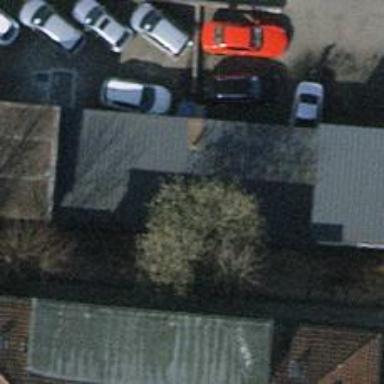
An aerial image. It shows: Car shop.